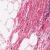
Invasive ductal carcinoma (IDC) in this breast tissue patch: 0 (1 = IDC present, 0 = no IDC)